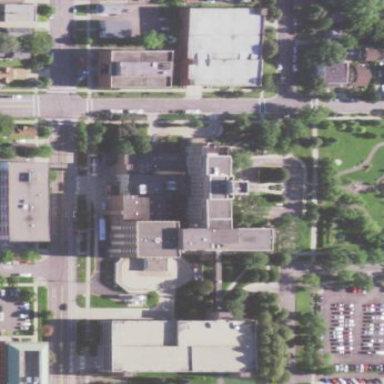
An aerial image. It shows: Hospital building.